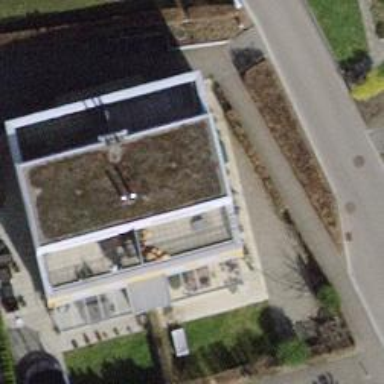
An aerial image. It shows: Terrace building.